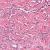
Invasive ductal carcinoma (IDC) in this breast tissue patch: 1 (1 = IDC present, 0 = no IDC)